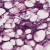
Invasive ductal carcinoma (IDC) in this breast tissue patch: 0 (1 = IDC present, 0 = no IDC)